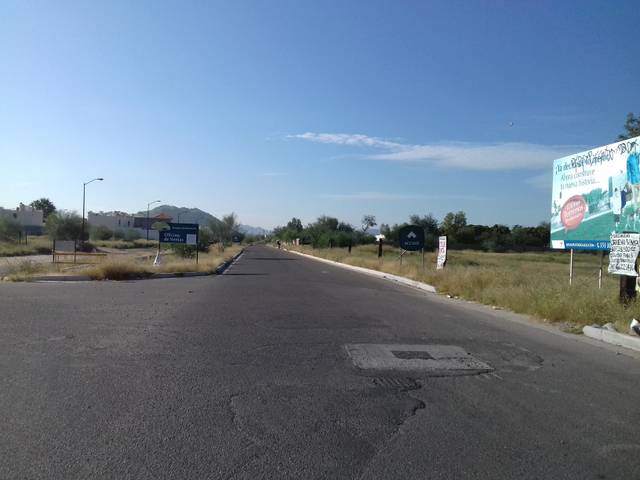
Region: Mexico
Coordinates: 29.077, -110.992